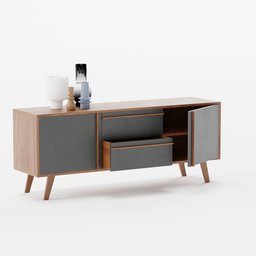
Label: furniture